Question: So, we are building a web app built on Twitter-Bootstrap. We are just about finished with the layout for the desktop-size device. Now we are trying to find the right layout for a mobile device.
The problem we are facing is that we have a bunch of "controls" that we need to incorporate into the page:
You can consider these icons to be in two different groups (ones with the circle border and those without). I'm looking for any resources that explain best practices for fitting a ton of icons in a limited space.
If anyone has any suggestions as to resources or a layout that has worked for them, I would be so grateful!
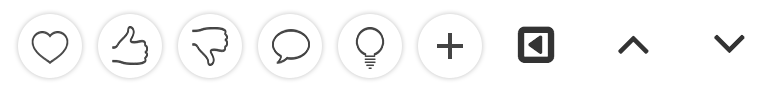
Answer: If you are using Twitter-Bootstrap and want to create a mobile-specific layout easily, <URL> could be a good reference too.
One posible solution is to use "off-canvas" to put navigation icons in a sidebar that users can toggle on/off, as explained in <URL> and the others could be put in the off-canvas menu.
P.D.: Maybe you could tag your question with the ratchet-2 tag to attract more experts in mobile layouts + Bootstrap.